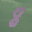
Label: 8